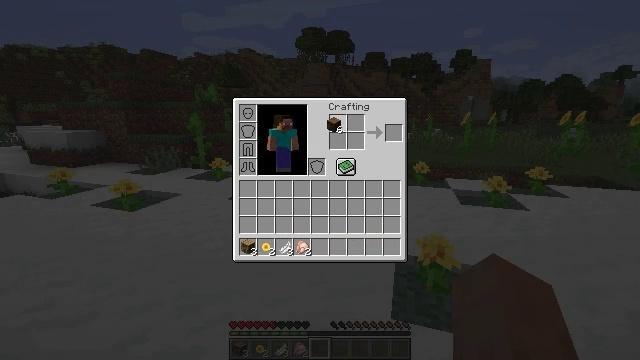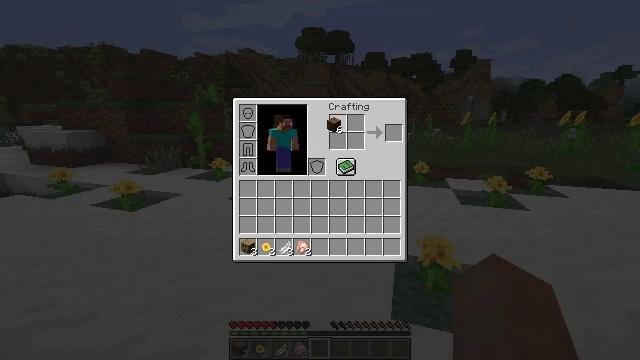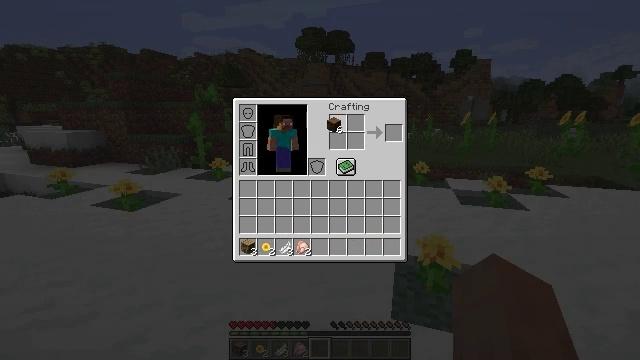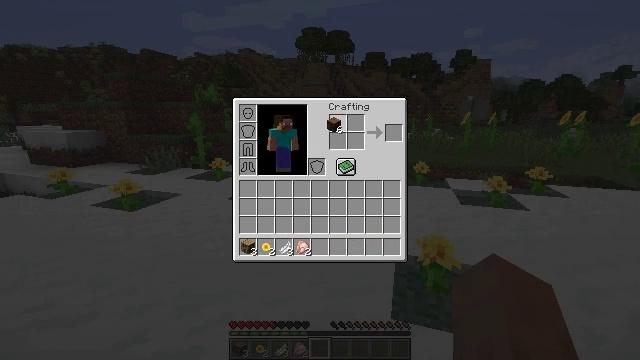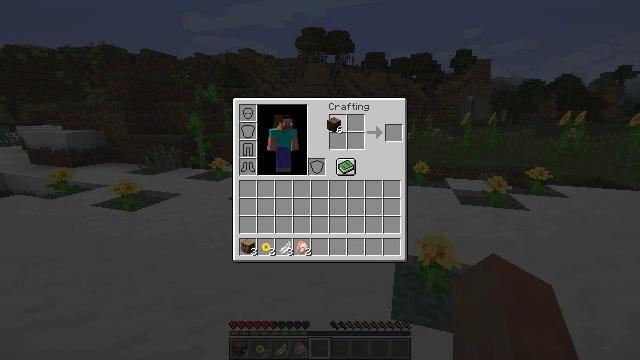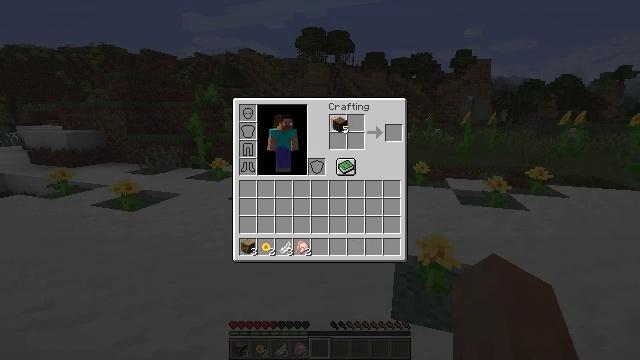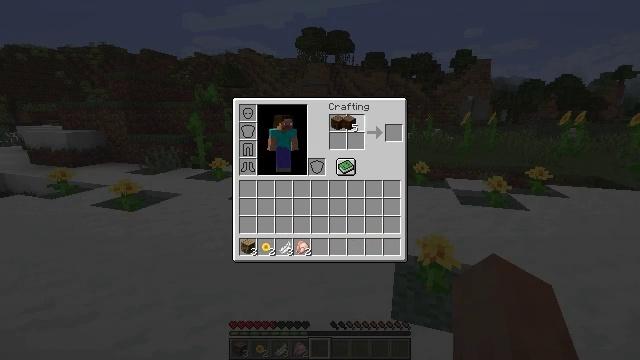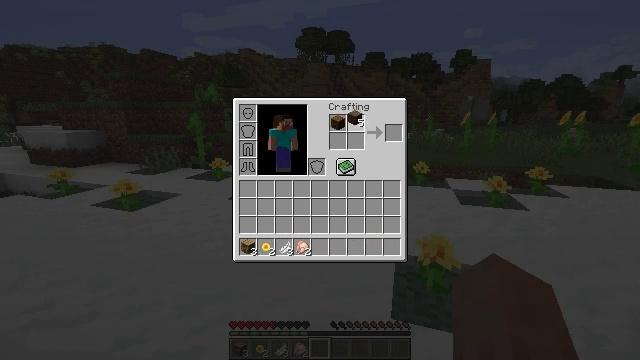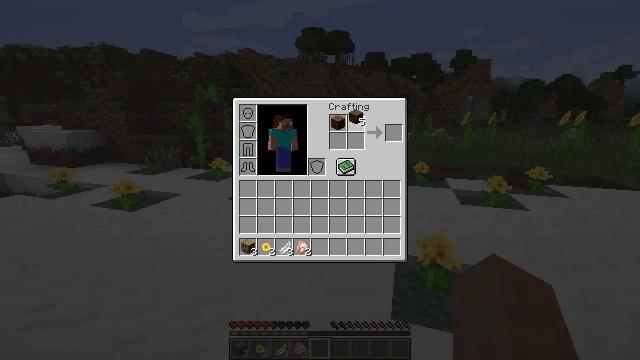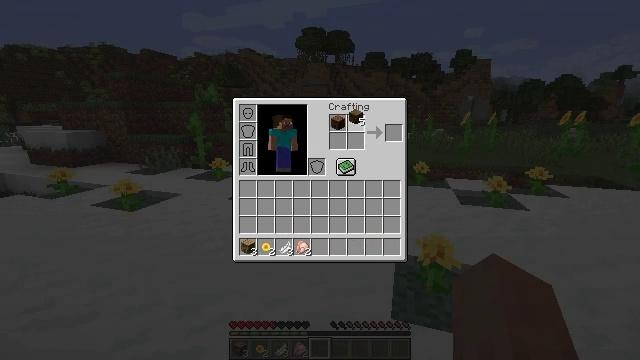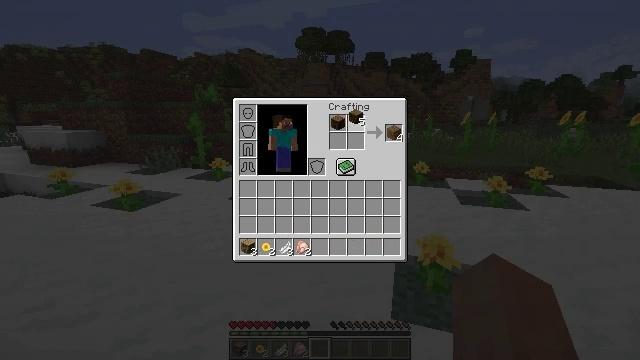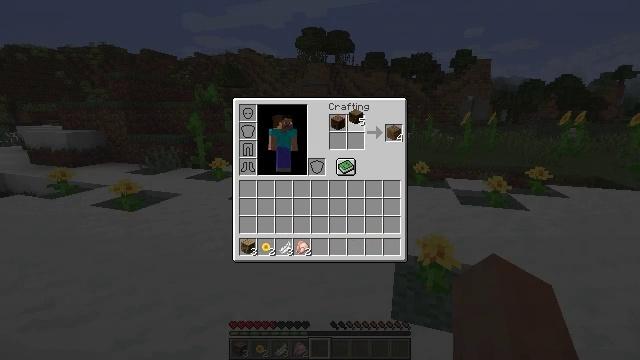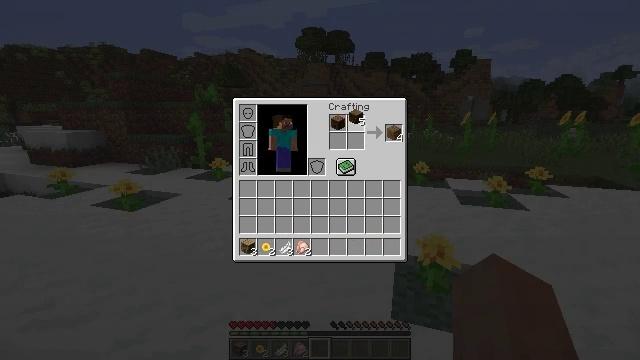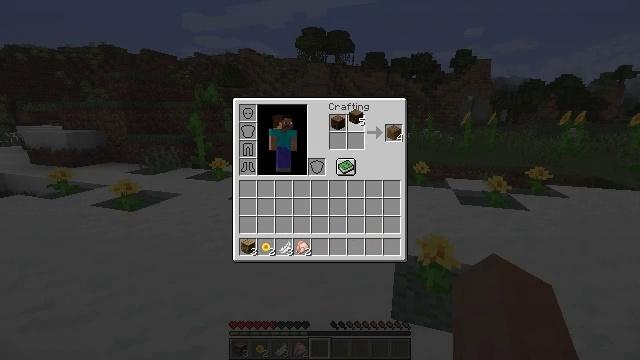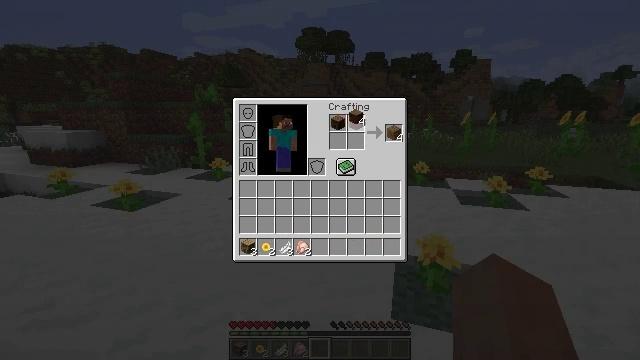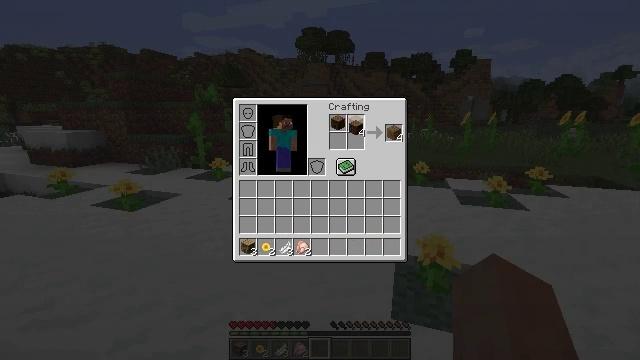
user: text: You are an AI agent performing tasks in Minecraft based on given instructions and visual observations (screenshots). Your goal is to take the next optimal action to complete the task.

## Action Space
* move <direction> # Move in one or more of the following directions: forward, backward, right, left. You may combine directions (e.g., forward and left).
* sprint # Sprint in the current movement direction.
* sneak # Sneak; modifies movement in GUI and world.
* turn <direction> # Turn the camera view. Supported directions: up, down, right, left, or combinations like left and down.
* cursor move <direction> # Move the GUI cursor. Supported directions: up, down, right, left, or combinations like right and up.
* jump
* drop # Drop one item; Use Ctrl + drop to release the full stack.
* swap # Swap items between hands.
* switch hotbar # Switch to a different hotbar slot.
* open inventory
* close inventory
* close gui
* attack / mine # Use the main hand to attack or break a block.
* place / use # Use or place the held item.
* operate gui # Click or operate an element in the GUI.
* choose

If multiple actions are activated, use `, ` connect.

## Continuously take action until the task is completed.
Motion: motion action
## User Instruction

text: Convert logs to craft spruce wood.
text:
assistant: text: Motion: choose
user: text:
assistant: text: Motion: choose
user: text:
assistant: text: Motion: choose
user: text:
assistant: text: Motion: choose
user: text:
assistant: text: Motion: no_op
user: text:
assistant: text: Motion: cursor move right
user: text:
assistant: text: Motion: no_op
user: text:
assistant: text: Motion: no_op
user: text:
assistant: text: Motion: no_op
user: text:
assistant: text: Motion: no_op
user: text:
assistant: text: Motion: choose
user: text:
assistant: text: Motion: choose
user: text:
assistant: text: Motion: choose
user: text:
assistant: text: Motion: no_op
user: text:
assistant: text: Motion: cursor move down
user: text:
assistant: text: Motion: cursor move down
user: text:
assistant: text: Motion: no_op
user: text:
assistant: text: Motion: no_op
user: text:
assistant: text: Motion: no_op
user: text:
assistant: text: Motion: no_op
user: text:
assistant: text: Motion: no_op
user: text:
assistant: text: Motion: choose
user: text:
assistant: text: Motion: choose
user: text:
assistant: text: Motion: choose
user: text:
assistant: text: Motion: no_op
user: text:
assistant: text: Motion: no_op
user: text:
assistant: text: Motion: cursor move left
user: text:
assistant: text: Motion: no_op
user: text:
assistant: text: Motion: no_op
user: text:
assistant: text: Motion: no_op